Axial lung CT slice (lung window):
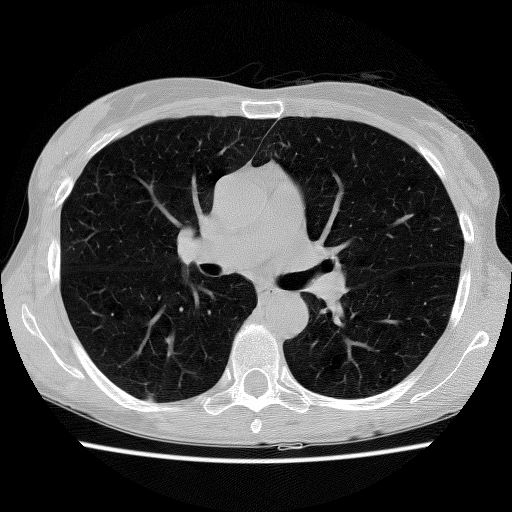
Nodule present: yes
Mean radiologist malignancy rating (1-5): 2